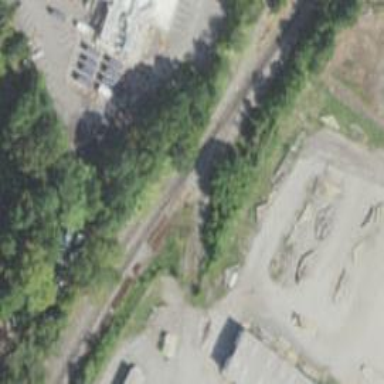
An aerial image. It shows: Rail spur service.